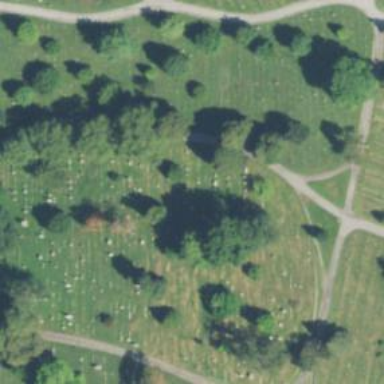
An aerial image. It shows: Cemetery.